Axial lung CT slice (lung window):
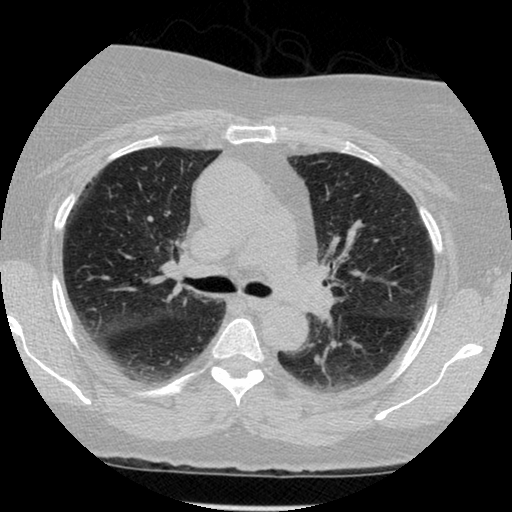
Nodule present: no